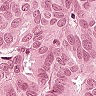
Metastatic tissue present: yes